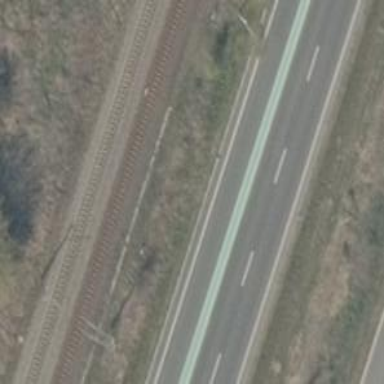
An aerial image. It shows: Primary road with asphalt surface.